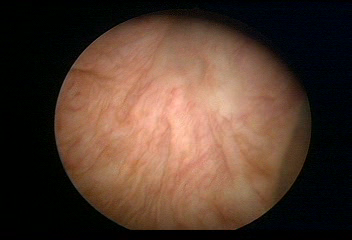
Modality: WLC
Class: Normal mucosa
Bladder cancer association: No